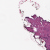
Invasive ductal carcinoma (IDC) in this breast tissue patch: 0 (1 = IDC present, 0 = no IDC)